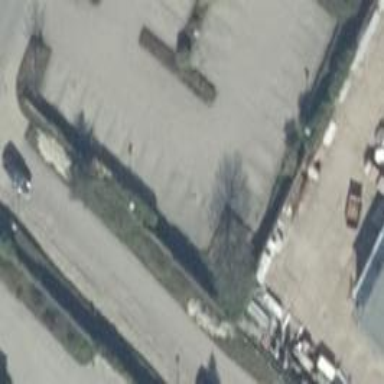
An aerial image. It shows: Paved parking aisle used as service road.